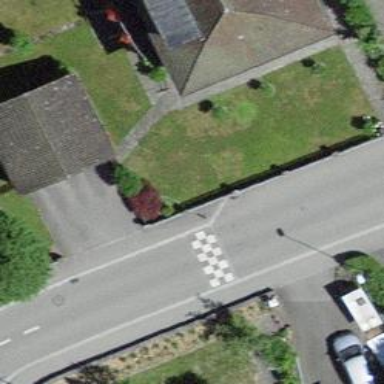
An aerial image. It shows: Bollard barrier.